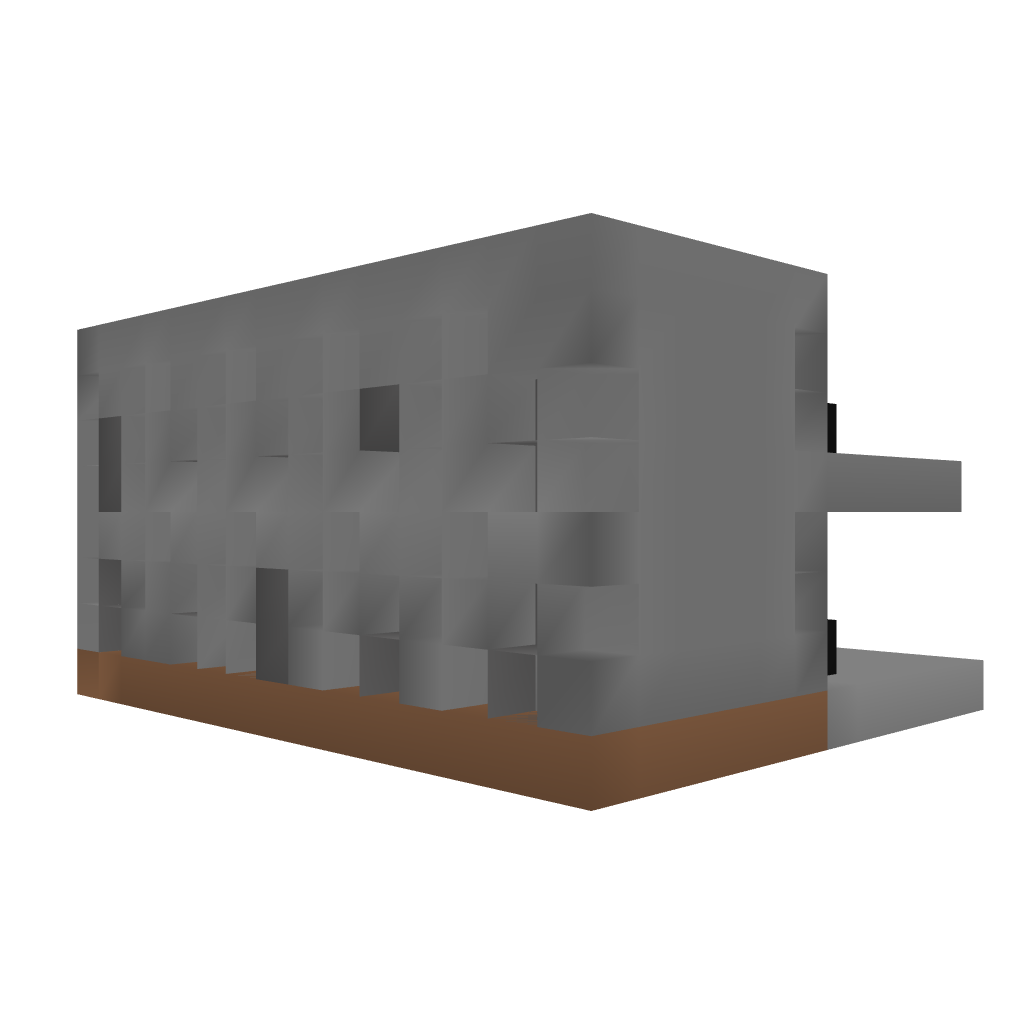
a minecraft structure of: super defence machine